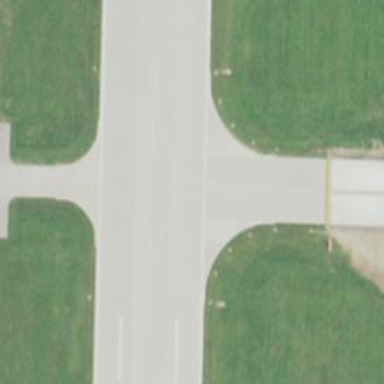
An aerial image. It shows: View of taxiway at the airport.